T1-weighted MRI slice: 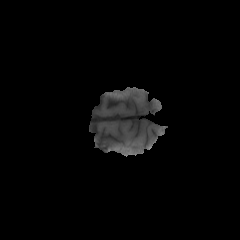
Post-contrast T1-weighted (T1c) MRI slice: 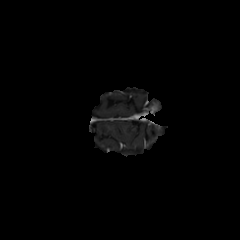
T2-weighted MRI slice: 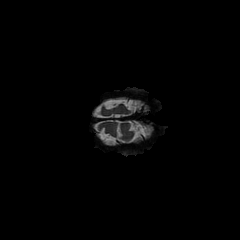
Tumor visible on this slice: no